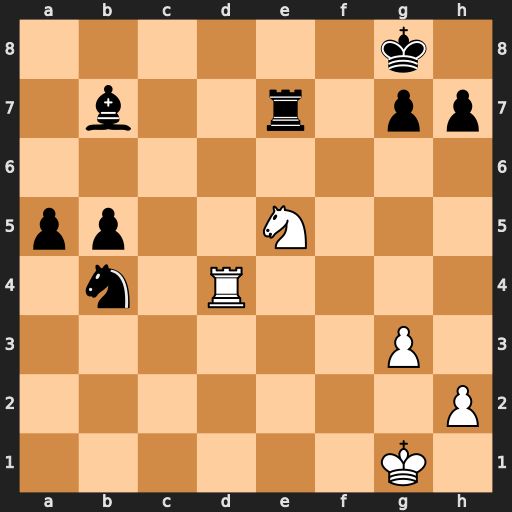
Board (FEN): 6k1/1b2r1pp/8/pp2N3/1n1R4/6P1/7P/6K1
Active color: w
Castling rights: -
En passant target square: -
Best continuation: Rd8+ Re8 Rxe8#